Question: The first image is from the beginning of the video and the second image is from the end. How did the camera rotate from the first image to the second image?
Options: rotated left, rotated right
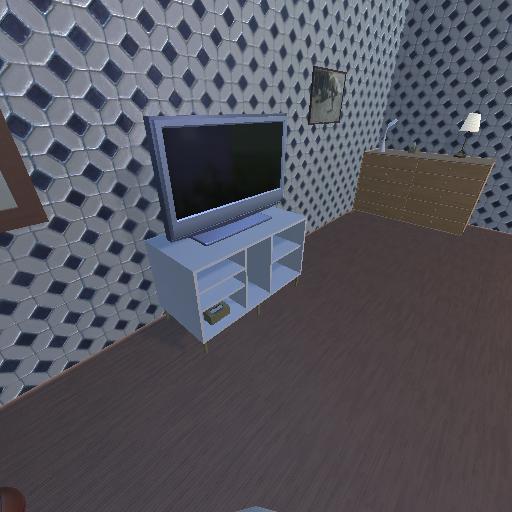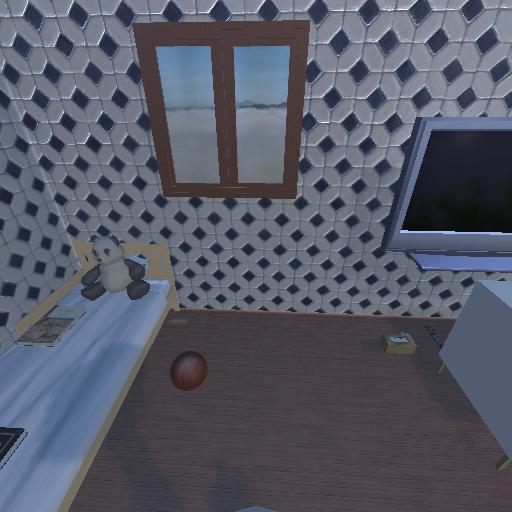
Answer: rotated left